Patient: sex M, age 60
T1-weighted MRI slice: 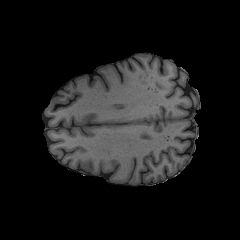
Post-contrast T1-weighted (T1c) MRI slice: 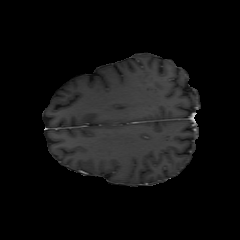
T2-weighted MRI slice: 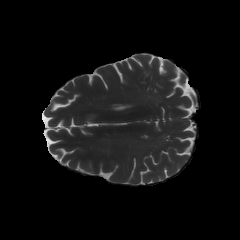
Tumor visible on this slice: yes
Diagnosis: Glioblastoma, IDH-wildtype
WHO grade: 4